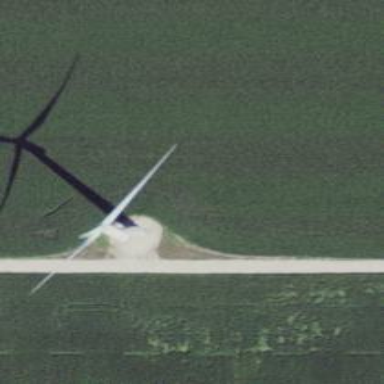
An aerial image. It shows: Wind generator using wind turbines of horizontal axis.